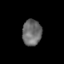
Tissue: skin
Cell type: Fibroblasts
Senescence score: 0.7071
Nuclear area (px): 489
Mean DAPI intensity: 108.581